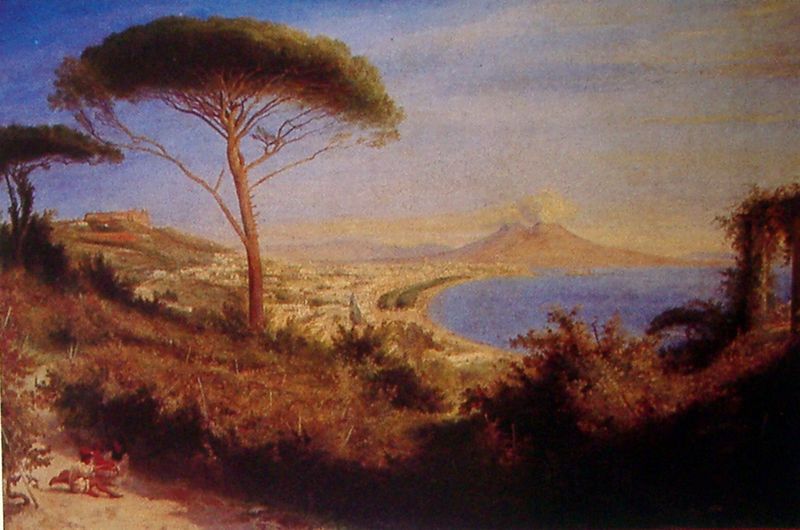
Titel: Blick auf den Golf von Neapel
Künstler: Karl Blechen
Standort: Berlin
Institution: (Privatbesitz)
Schlagwörter: baum, berg, blau, dunkel, gemälde, himmel, meer, schatten, wasser, weiß, wolken, bäume, frauen, grün, impressionismus, landschaft, menschen, ocker, sand, see, sitzen, stadt, ufer, äste, braun, hell, hintergrund, holz, licht, raum, renoir, schwarz, säulen, ausblick, blick, gebäude, gras, haus, rasen, rot, schloss, tier, weg, beige, expressionismus, malerei, steine, bild, öl, baumstamm, gräser, horizont, häuser, hügel, natur, stamm, büsche, qualm, rauch, sonne, sträucher, pflanzen, rosa, anhöhe, kinder, aussicht, küste, sommer, strand, ruhe, ansicht, italien, süden, abhang, afrika, berge, gebirge, bergkette, lila, violett, landschaftsmalerei, idylle, rast, figuren, romantik, baumkrone, steppe, bucht, ozean, panorama, stadtansicht, wei, arkade, burg, vulkan, ideal, festung, arkaden, wärme, romatisch, romantisch, fernsicht, pinien, pinie, gestrüpp, huhn, mediterran, blich, ausbruch, golf, weitsicht, schirmpinie, vesuv, vulkanausbruch, mittelmeer, rottmann, hühner, sizilien, italia, weinberg, neapel, amalfi, italiener, ätna, sandweg, castello, vilkan, aulkanausbruch, frische luft